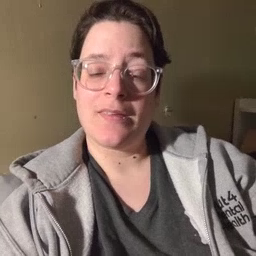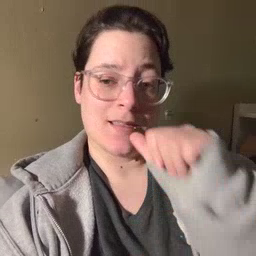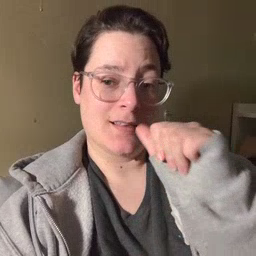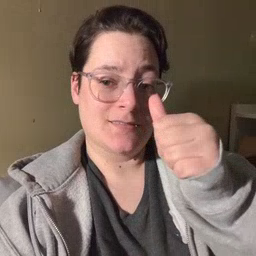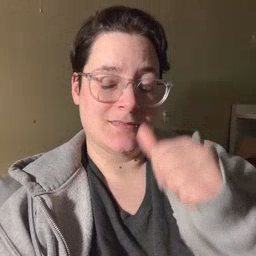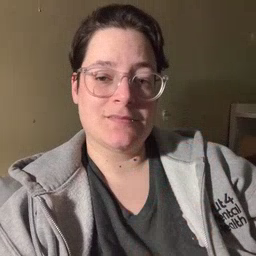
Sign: nuts